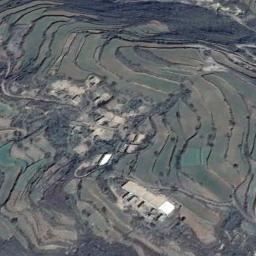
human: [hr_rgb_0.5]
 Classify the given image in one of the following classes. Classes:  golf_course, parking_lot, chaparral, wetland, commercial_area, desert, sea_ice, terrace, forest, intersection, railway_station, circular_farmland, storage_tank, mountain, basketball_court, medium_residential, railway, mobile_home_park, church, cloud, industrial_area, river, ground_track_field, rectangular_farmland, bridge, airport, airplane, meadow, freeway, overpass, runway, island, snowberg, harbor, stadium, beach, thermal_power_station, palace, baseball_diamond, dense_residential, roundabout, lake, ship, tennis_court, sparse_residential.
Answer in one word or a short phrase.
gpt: terrace